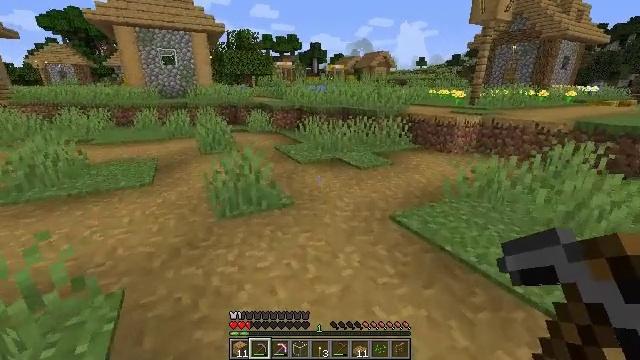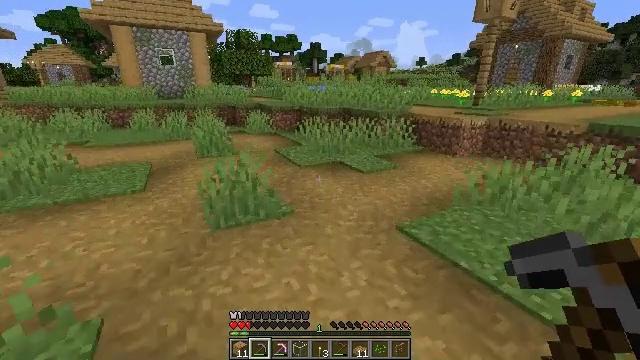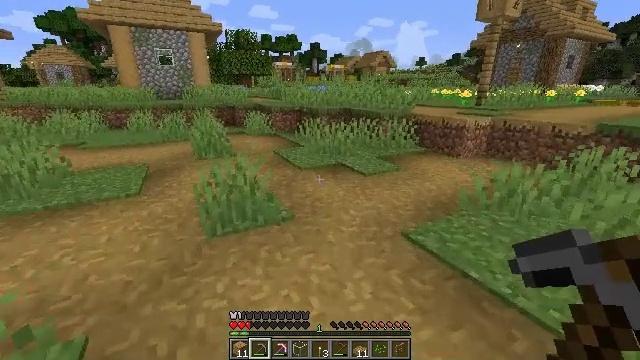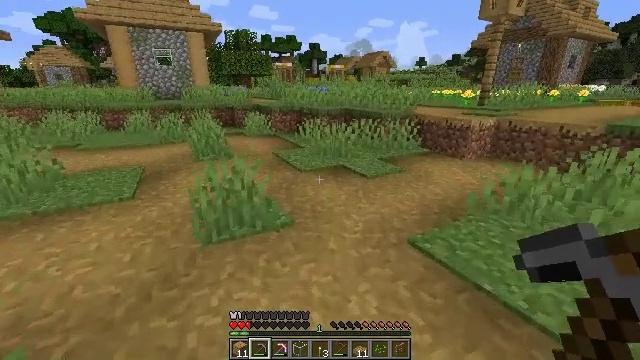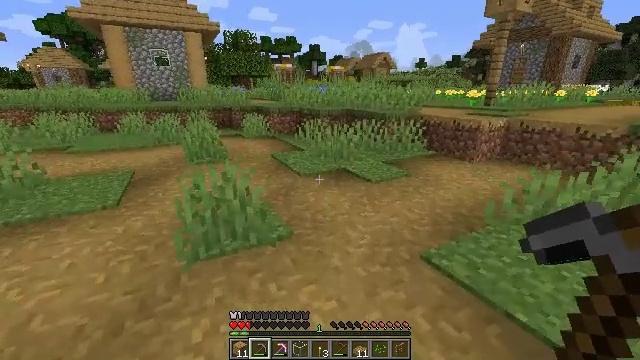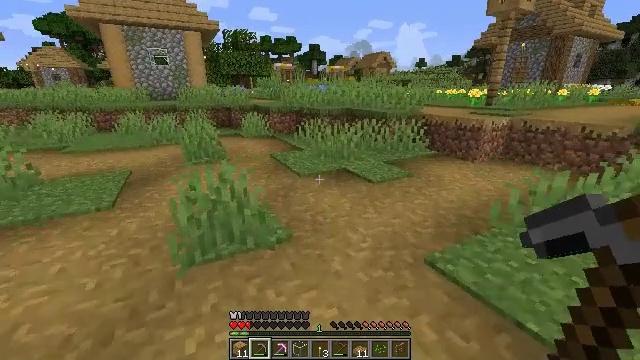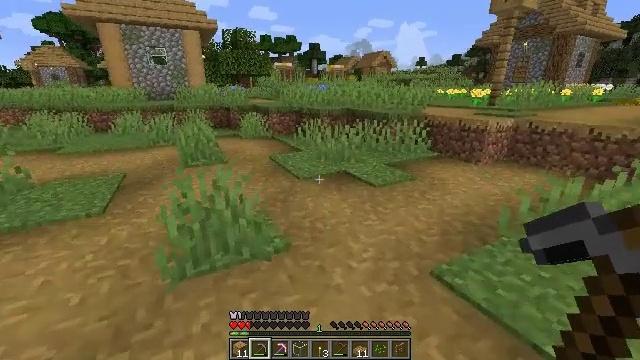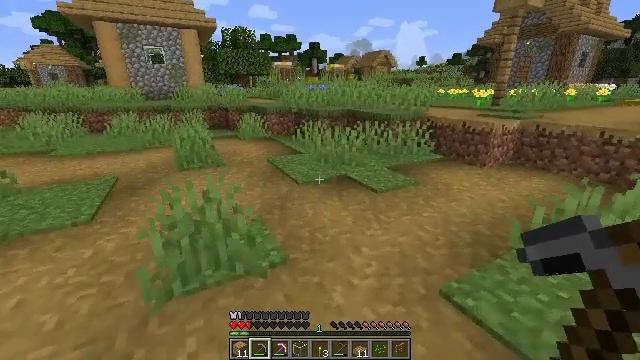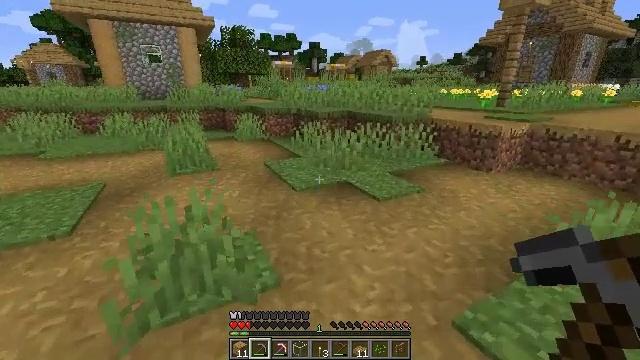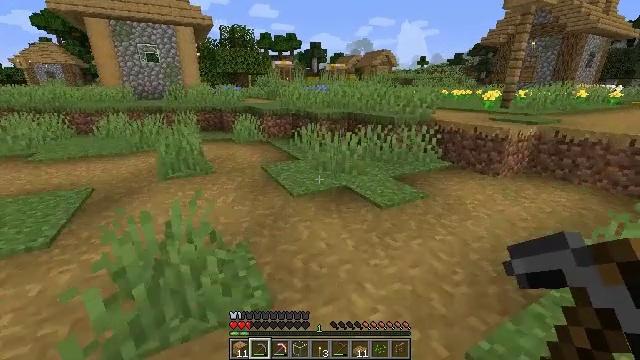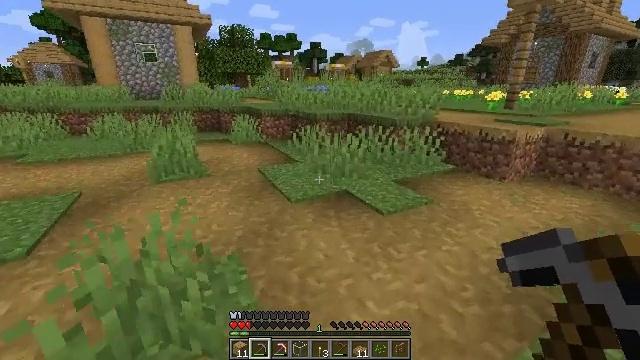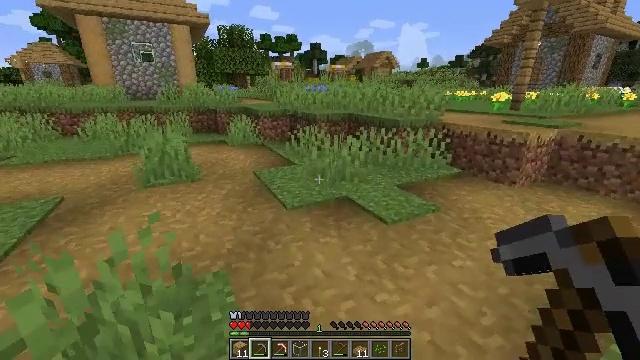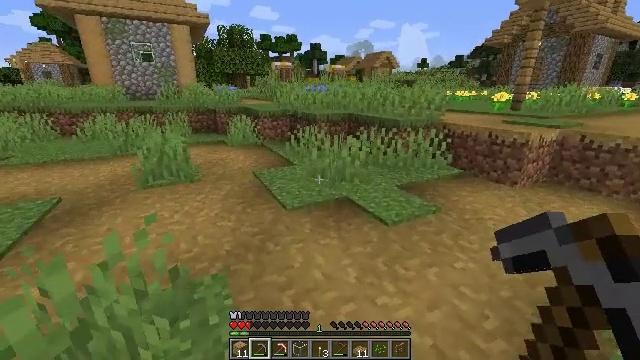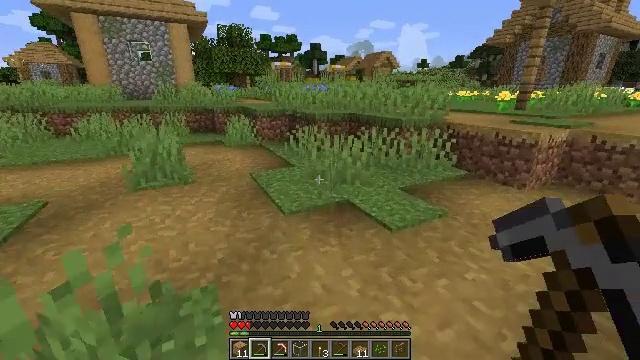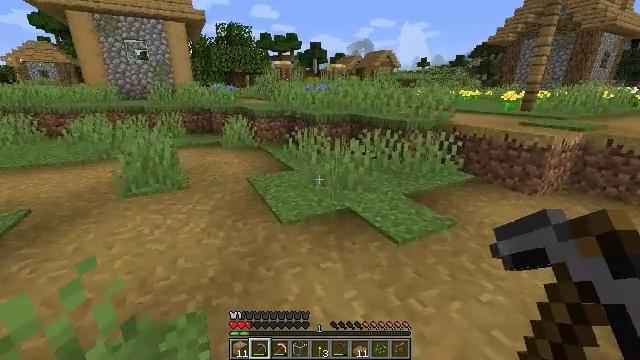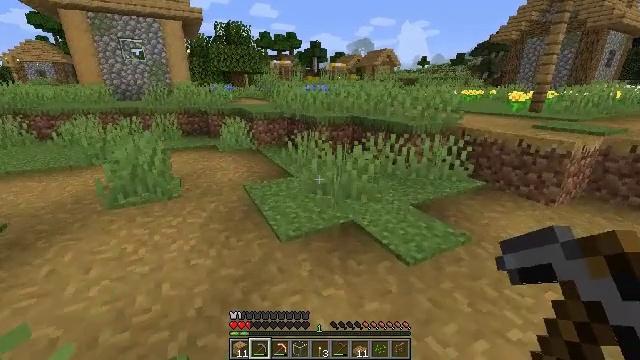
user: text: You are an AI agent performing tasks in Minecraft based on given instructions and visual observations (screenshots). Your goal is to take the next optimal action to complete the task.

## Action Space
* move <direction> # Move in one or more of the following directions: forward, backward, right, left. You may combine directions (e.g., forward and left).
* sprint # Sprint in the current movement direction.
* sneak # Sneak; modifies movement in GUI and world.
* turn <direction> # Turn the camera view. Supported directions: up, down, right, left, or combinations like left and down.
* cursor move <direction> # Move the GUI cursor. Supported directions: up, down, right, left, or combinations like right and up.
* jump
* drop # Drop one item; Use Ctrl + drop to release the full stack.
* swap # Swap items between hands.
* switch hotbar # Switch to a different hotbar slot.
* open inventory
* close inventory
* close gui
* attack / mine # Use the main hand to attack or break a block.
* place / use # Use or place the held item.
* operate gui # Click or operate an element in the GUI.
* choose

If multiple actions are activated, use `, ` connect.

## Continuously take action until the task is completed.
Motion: motion action
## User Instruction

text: Gather some oak planks.
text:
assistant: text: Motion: move forward
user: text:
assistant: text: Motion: move forward
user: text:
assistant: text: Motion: move forward
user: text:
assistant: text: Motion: move forward
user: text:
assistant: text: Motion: move forward
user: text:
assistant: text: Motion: move forward
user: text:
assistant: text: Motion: move forward
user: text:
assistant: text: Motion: move forward
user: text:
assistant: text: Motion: move forward
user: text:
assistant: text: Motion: move forward
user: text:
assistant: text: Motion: move forward
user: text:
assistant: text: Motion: move forward
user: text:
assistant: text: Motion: move forward
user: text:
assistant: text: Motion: move forward
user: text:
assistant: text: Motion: move forward
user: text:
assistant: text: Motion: move forward
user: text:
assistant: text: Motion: move forward
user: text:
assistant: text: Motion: move forward
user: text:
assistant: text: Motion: move forward
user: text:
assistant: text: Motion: move forward
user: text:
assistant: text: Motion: move forward
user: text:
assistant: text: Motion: move forward
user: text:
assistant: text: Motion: move forward
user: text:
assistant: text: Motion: move forward
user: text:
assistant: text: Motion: move forward
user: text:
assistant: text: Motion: move forward
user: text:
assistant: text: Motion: move forward
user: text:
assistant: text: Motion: move forward
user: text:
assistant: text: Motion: move forward
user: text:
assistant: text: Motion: move forward